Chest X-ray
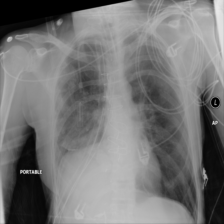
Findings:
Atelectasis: negative
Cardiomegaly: negative
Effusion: negative
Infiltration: negative
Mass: negative
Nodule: negative
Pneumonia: negative
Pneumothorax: negative
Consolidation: negative
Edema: negative
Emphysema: negative
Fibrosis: negative
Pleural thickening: negative
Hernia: negative